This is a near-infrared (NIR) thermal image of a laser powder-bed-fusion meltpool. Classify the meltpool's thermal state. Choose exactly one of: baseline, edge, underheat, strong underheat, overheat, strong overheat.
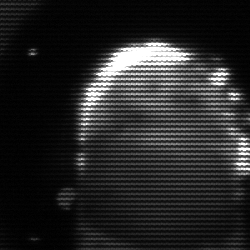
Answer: baseline